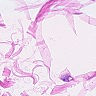
Metastatic tissue present: no